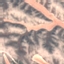
Land use / land cover class: HerbaceousVegetation